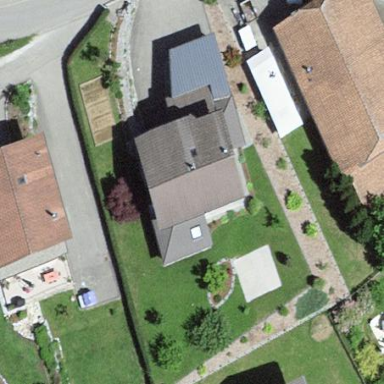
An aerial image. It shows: Simple and straightforward house.